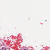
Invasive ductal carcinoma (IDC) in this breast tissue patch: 0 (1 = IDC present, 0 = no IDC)